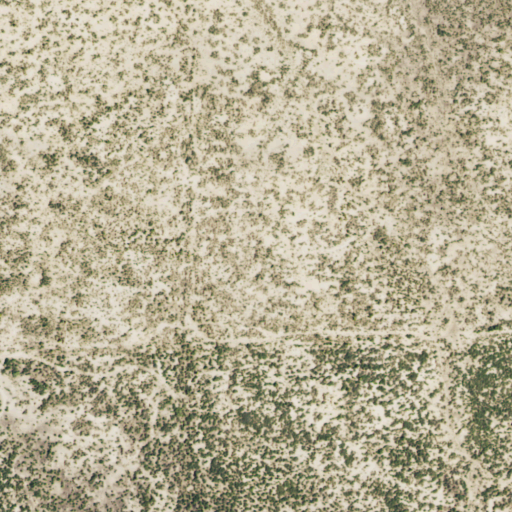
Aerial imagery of plain(s) in Colorado named Greasewood Flat containing only shrub